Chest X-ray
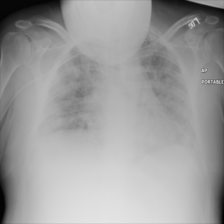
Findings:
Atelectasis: negative
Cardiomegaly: negative
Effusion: negative
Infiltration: positive
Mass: negative
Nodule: negative
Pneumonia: negative
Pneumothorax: negative
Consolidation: negative
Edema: negative
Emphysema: negative
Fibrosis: negative
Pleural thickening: negative
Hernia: negative